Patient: sex M, age 34
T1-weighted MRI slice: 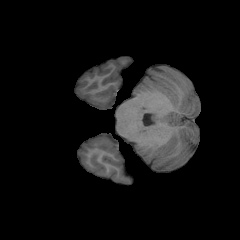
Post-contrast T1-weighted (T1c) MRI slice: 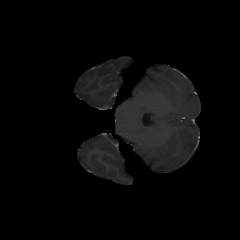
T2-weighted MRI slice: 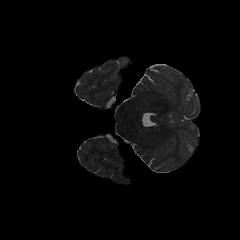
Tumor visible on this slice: no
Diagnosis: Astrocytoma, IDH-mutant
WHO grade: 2